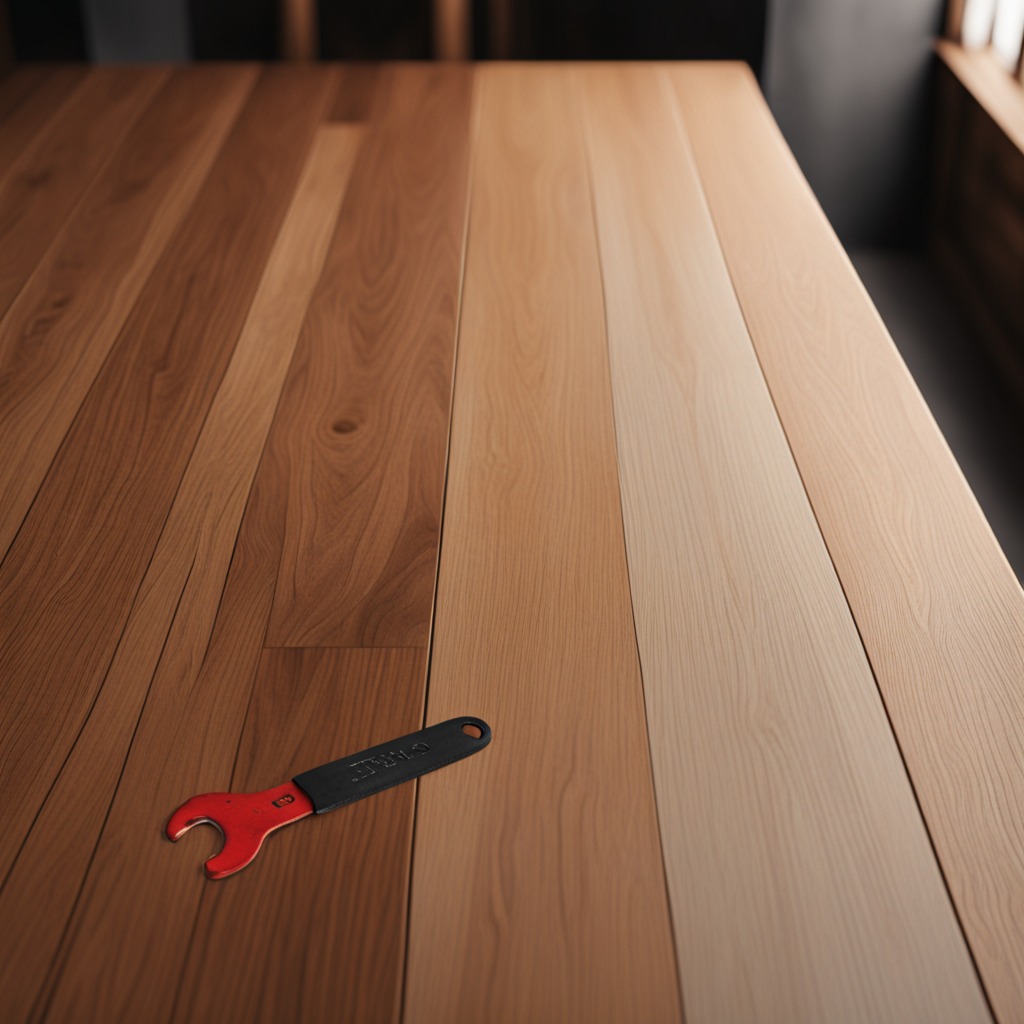
An wrench is lying on a wooden table in a carpentry studio.